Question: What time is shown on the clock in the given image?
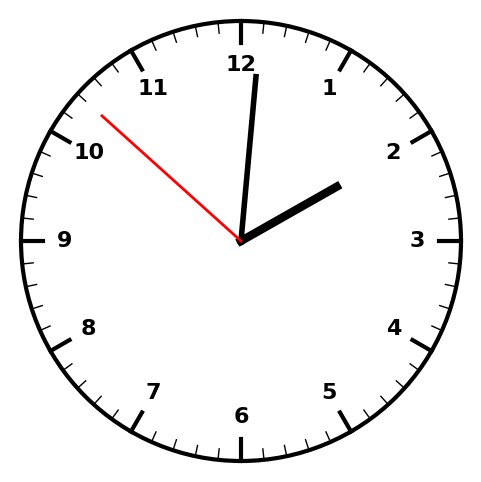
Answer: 02:00:52